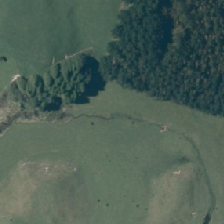
Land cover: herbaceous_freshwater_vege